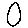
Label: circle